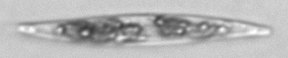
Label: Pleurosigma